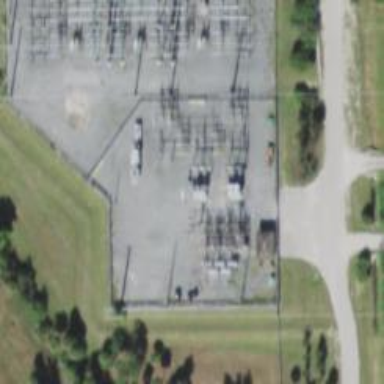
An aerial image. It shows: Switch for power supply.